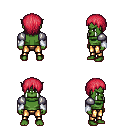
a pixel art fantasy rpg character, male body template, orc, green skin, steel arm armor, gold greaves, ruby red plain hairstyle, white cloth bracers, four views (front, back, left, right), 2x2 character sprite sheet, small pixel art, hard edges, no anti-aliasing